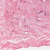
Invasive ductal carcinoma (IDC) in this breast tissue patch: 0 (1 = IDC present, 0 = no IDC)